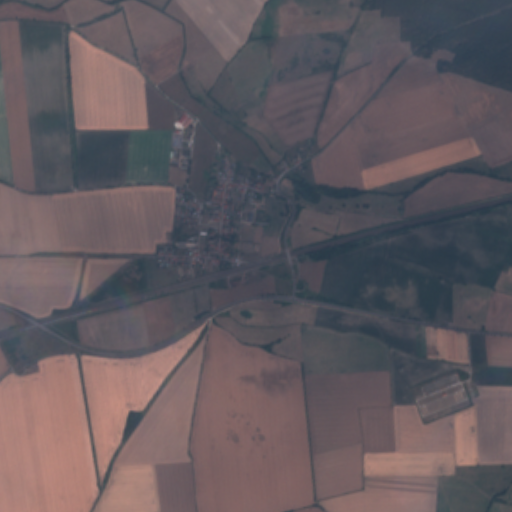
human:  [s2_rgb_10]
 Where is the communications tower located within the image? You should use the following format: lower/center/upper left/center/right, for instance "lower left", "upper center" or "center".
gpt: The communications tower is located in the center of the image.
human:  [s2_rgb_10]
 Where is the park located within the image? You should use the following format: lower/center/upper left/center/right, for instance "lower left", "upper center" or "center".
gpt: The park is located in the center of the image.
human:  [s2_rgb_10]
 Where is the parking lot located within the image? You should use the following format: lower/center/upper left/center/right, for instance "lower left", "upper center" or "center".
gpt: The parking lot is located in the center of the image.
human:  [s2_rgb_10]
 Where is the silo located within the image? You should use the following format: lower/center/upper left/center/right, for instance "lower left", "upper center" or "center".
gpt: The silo is located in the upper center of the image.
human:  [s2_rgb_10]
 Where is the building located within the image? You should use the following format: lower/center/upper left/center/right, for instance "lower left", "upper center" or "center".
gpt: There is no building in the image.